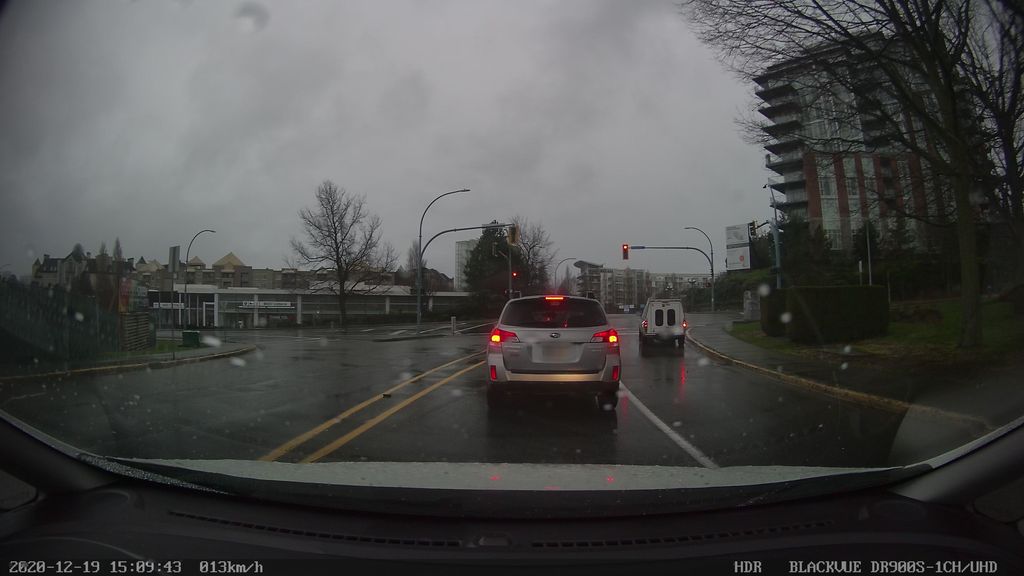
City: victoria